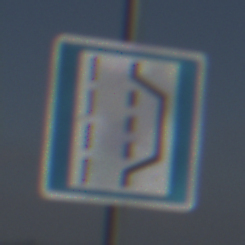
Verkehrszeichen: NothalteUndPannenbucht
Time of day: Midday
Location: Outdoor (Nature)
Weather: PartlyCloudy
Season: NotSpecified
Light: Natural